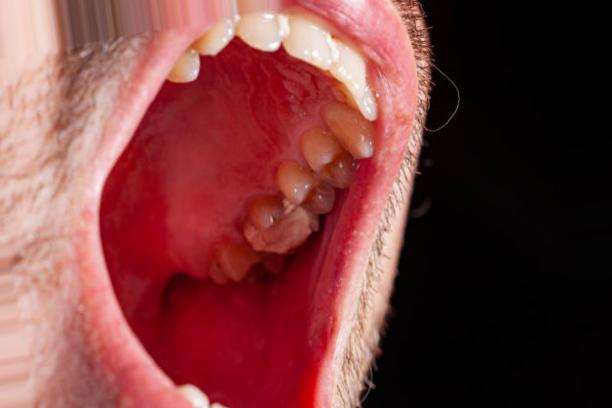
Condition: Caries